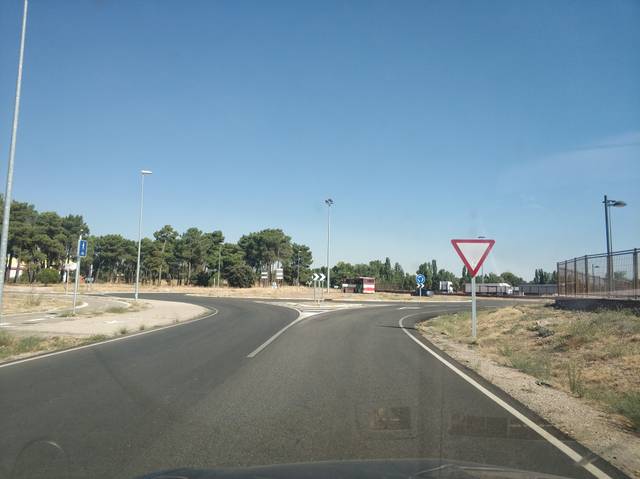
Region: Spain
Coordinates: 41.671, -3.7